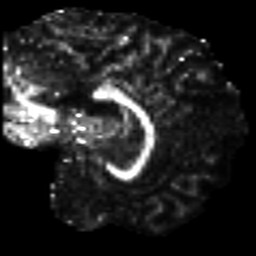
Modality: FA
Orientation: sagittal
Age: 25
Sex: male
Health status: healthy
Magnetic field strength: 3 T
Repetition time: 8.4 s
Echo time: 0.0926 s